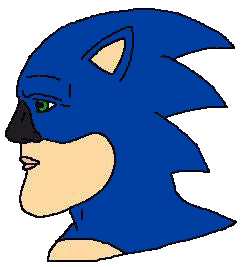
Label: 4_Yes_Chad